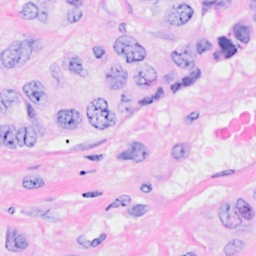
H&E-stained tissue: Breast